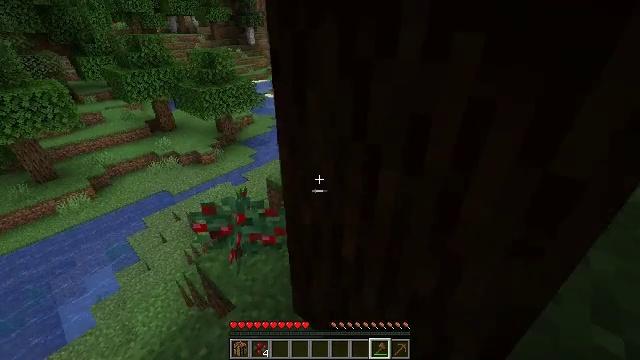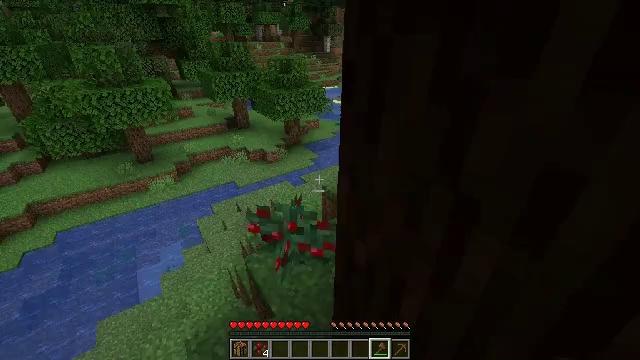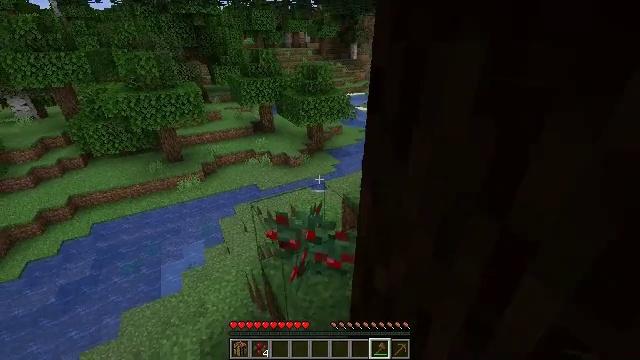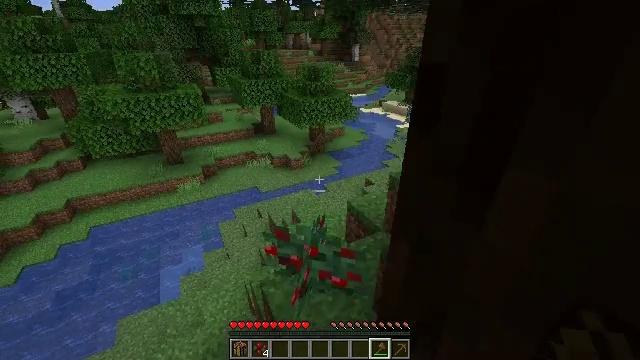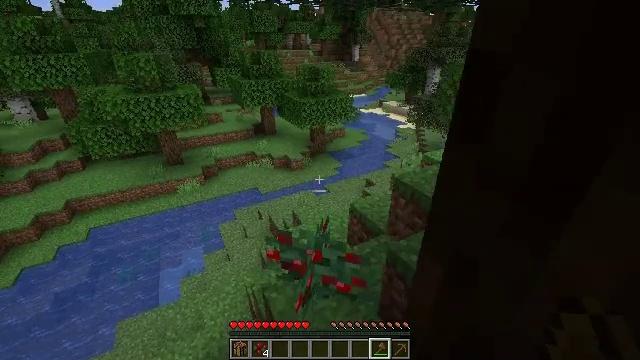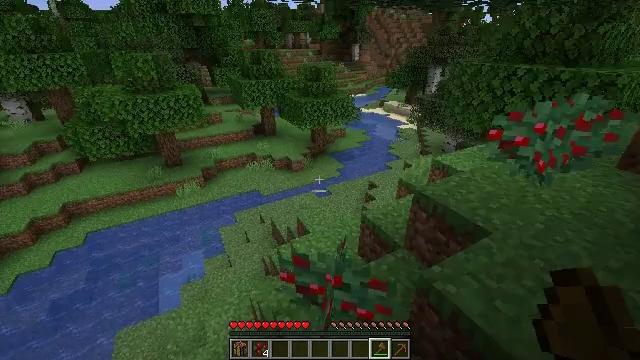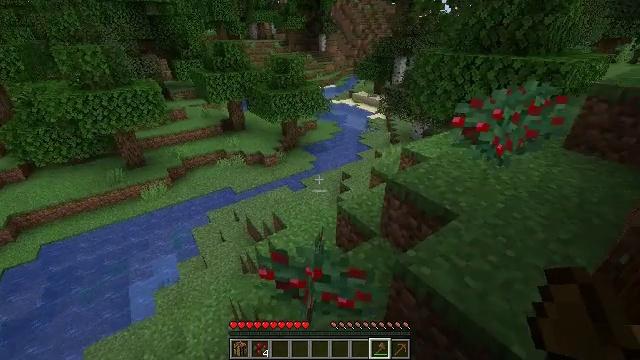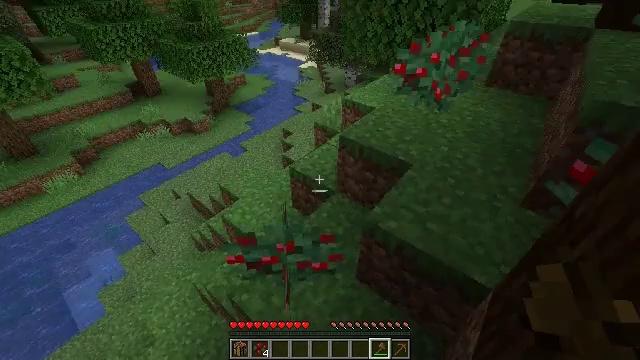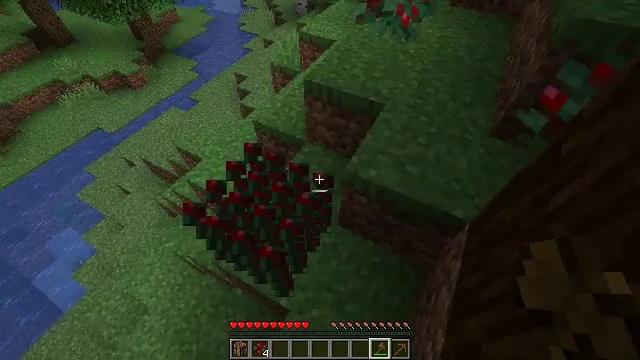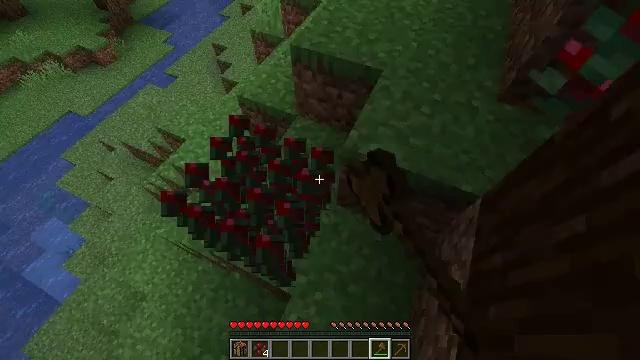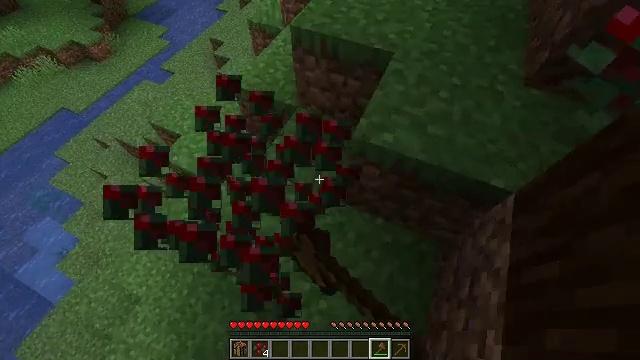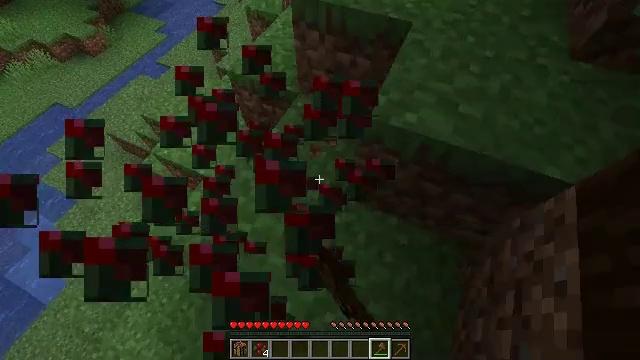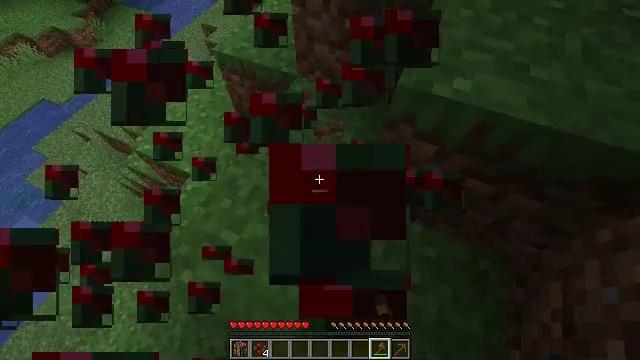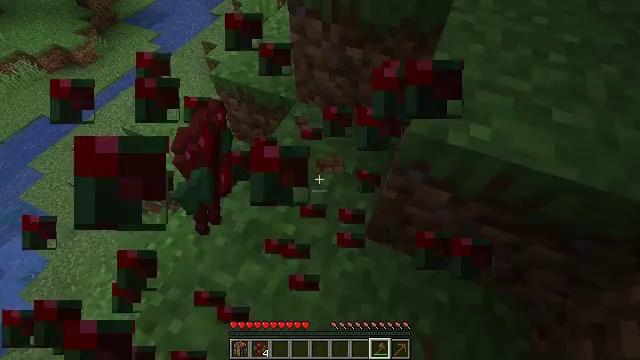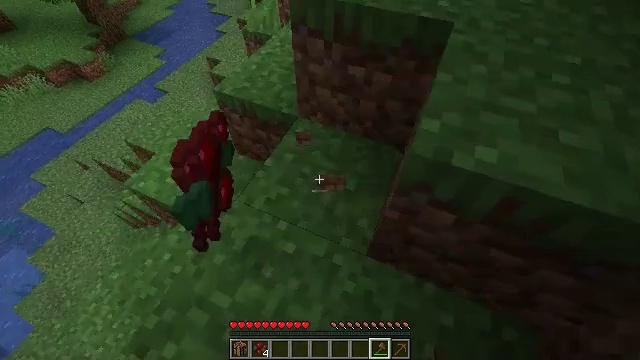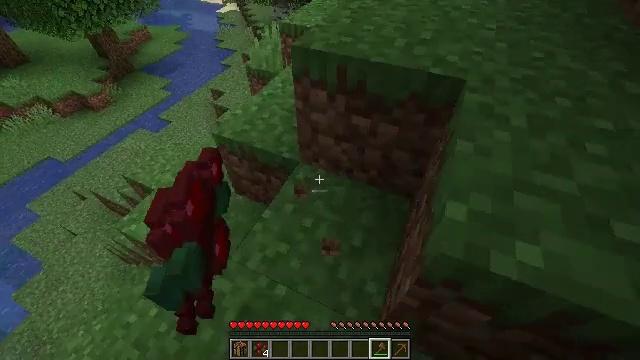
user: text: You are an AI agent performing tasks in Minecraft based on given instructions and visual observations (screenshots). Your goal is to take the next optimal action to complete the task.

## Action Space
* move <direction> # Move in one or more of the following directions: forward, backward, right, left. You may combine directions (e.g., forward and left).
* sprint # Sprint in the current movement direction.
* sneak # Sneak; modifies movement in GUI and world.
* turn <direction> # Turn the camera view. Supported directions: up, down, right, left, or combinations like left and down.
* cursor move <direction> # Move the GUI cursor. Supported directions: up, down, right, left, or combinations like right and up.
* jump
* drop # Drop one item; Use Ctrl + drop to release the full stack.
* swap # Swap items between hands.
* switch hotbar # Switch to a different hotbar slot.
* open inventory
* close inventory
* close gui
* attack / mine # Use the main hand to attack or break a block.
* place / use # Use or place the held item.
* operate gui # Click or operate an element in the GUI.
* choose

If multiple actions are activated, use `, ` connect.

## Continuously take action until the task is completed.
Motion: motion action
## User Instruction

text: Clear the sweet berry bush to collect the sweet berries.
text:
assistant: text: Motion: move forward, turn left and up
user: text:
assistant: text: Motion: move forward, turn left and up
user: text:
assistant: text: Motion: move forward and move left
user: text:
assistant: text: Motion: move forward and move left
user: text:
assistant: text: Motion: move forward and move left
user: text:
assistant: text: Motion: move forward and move left, turn right and down
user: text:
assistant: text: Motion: move forward, turn right and down
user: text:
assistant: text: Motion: move forward, turn right and down, attack / mine
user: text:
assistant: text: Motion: move forward, turn right and down, attack / mine
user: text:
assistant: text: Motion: move forward, attack / mine
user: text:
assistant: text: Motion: move forward, attack / mine
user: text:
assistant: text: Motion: move forward
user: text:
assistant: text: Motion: move forward, turn up
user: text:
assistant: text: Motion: move forward, turn up
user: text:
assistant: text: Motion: move forward, turn up
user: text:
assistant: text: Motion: move forward, turn right and up
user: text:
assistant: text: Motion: move forward, turn right and up
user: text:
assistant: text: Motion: move forward, turn right and up
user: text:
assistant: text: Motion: move forward, turn right and up
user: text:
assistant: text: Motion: move forward and move left, turn right and up
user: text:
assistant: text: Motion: move forward and move left, turn right and up
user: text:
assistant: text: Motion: move forward and move left, turn right and up
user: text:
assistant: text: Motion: move forward and move left, turn right and up
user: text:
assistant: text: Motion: move forward
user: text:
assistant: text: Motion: move forward, turn right, jump
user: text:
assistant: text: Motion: move forward, turn right and down, jump
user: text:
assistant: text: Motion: move forward, turn right and down, jump
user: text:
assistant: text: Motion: move forward, turn down, attack / mine, jump
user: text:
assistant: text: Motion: move forward, turn left and down, attack / mine
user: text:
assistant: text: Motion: move forward, turn left and down, attack / mine